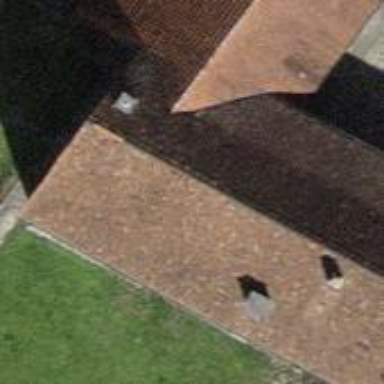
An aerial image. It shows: Historic building.